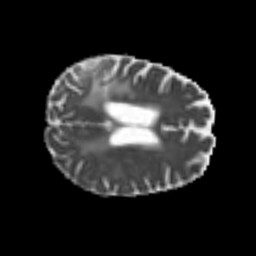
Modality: MD
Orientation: axial
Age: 50
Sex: female
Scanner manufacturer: siemens
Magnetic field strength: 3 T
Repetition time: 4.999 s
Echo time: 0.07946 s